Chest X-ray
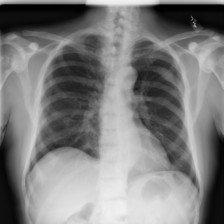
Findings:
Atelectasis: negative
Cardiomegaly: negative
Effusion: negative
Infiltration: negative
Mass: negative
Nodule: negative
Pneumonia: negative
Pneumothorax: negative
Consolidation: negative
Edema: negative
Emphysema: negative
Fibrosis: negative
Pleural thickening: negative
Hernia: negative